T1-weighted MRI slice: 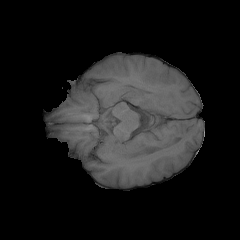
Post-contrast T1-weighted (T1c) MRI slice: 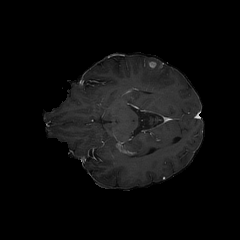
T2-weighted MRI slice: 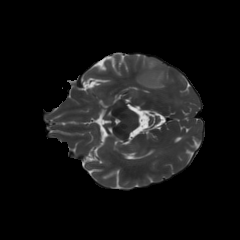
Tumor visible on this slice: yes